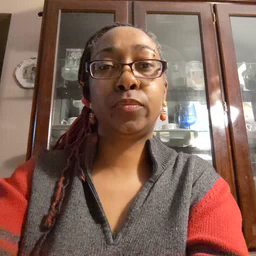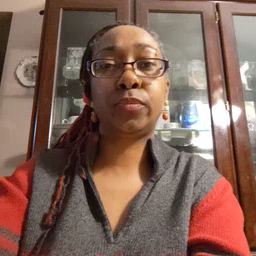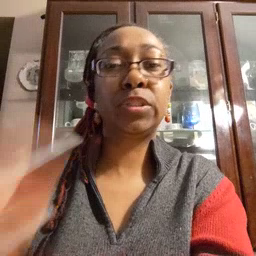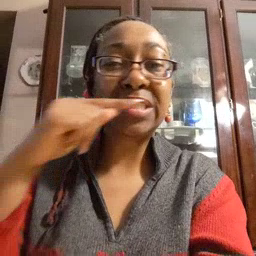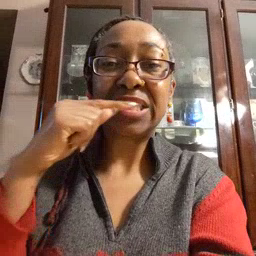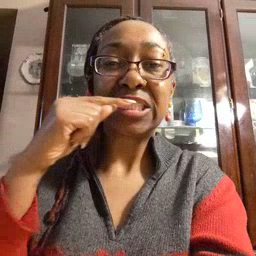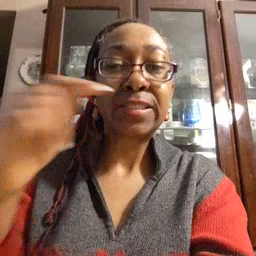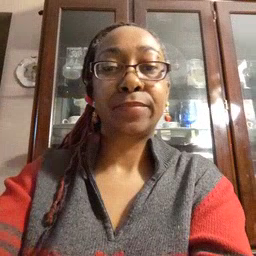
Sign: toothbrush